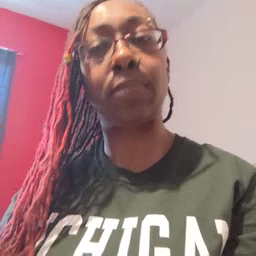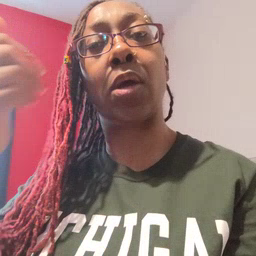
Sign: better